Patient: sex M, age 69
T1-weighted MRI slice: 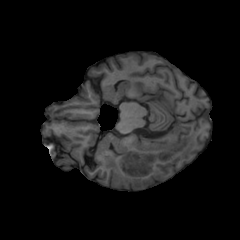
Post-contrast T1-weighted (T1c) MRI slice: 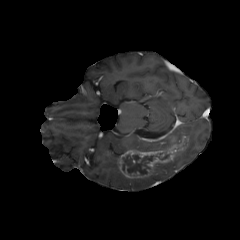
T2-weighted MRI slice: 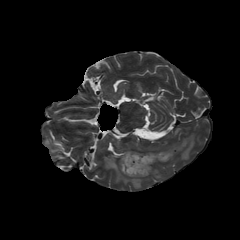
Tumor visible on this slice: yes
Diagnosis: Glioblastoma, IDH-wildtype
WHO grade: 4